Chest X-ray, PA view. Patient: 10 years old, sex M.
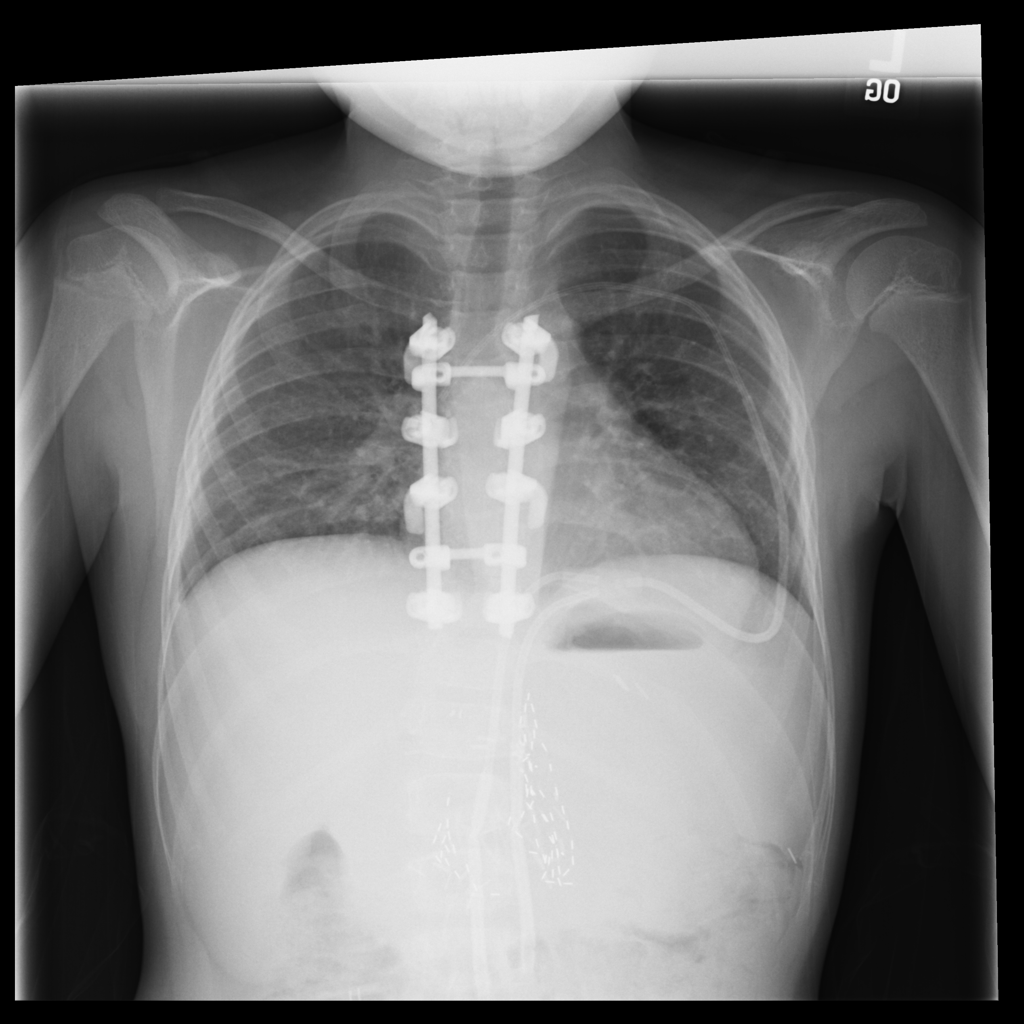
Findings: No Finding